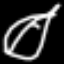
Label: leaf